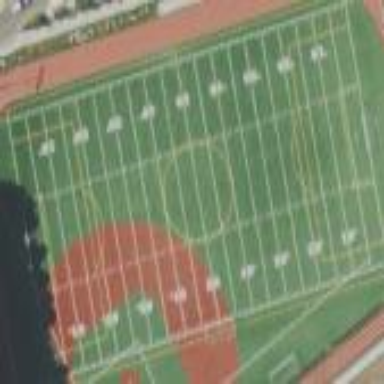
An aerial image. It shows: American football pitch.